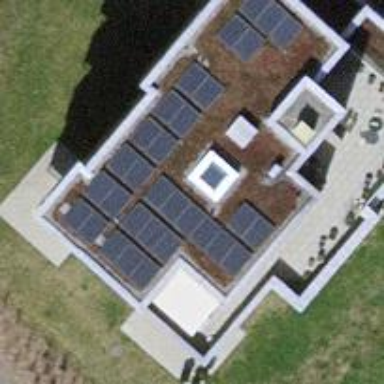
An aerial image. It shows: Solar power generator.